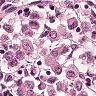
Metastatic tissue present: yes